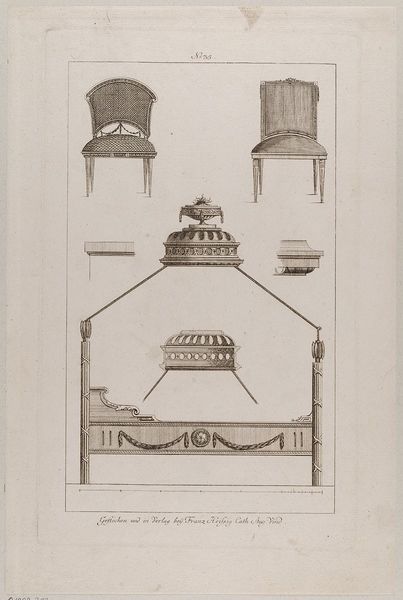
Titel: Stühle und Bett im Louis-seize-Stil, Blatt 35 aus einer Folge von Möbeln
Künstler: Franz Carl Heissig
Standort: Hamburg
Institution: Museum für Kunst und Gewerbe Hamburg
Schlagwörter: stuhl, papier, grafik, graphik, bett, fotografie, photographie, druckgraphik, druckgrafik, stich, girlanden, kunstgewerbe, rosette, kupferstich, kunsthandwerk, reproduktionen, blumengewinde, industriedesign, druckerzeugnisse, ornamentstich, vorlageblätter